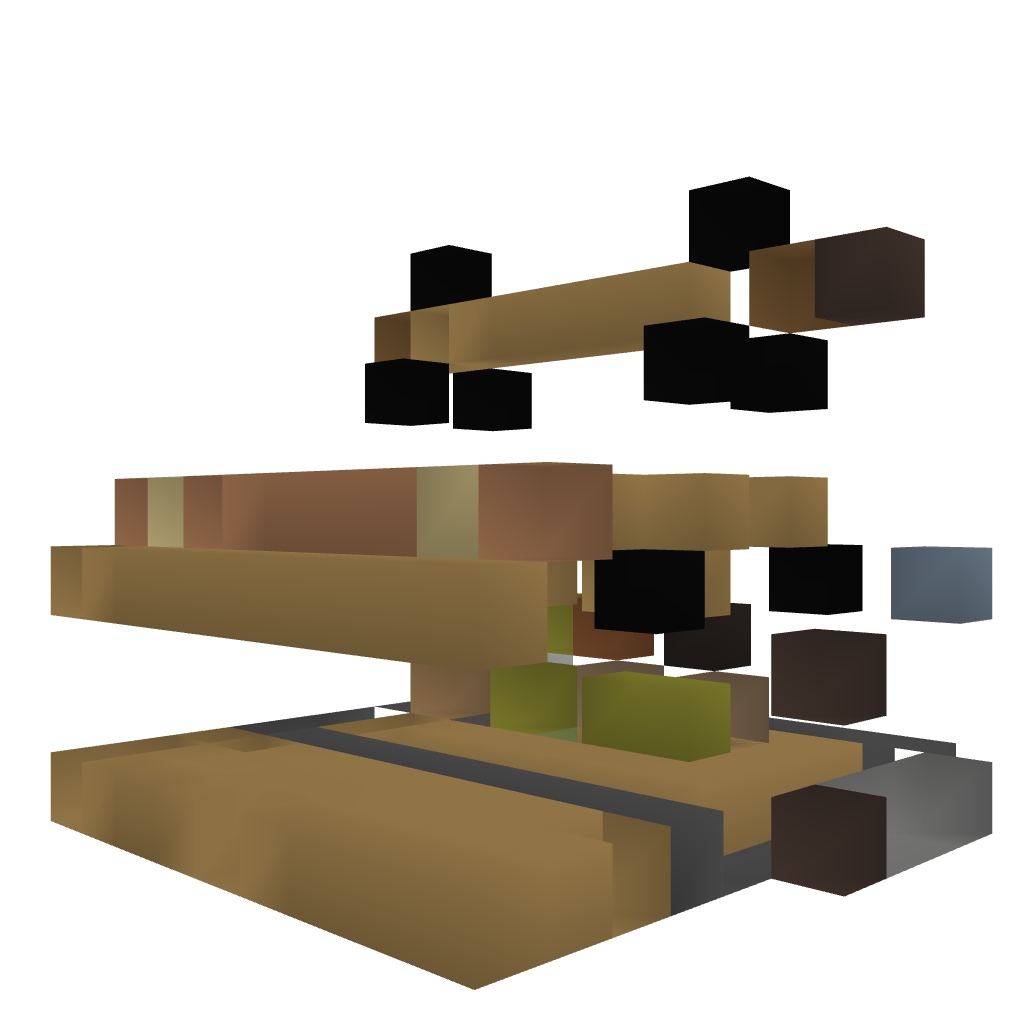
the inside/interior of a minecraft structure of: Hardware Store